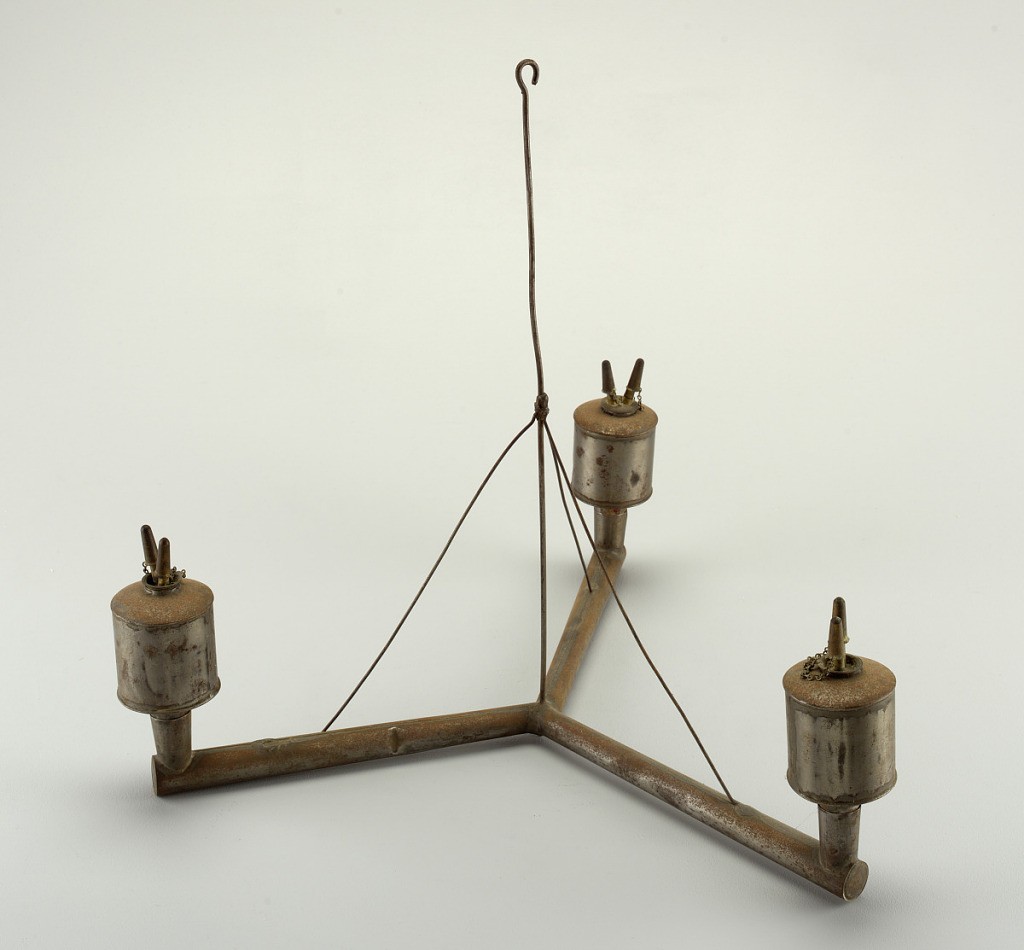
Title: chandelier
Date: ca. 1850
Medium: tin, brass
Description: Three tubular arms hanging from central vertical hanging-wire and tree secondary wires. At end of each arm, slightly flaring cylindrical socket in which fits a sperm-oil lamp with hollow peg base. Sperm-oil lamps (B, C and D) have brass caps attached with brass chains.